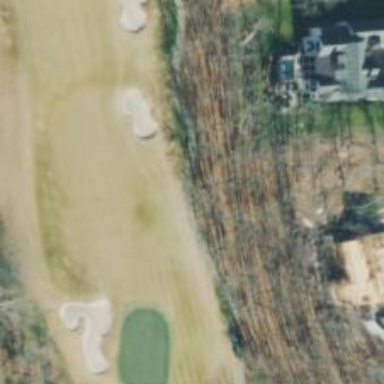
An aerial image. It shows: Golf cartpath that is also road path.